【题型】填空题　【知识点】解析几何　【难度】easy
已知椭圆$\dfrac{x^2}{a^2}+\dfrac{y^2}{b^2}=1(a>b>0)$的右焦点为$F_1$，左焦点为$F_2$，若椭圆上存在一点$P$，满足线段$PF_1$相切于以椭圆的短轴为直径的圆，切点为线段$PF_1$的离心点，则该椭圆的离心率为\underline{\quad\quad}。
【解答】
\textbf{【答案】} $\dfrac{\sqrt{5}}{3}$

\bigskip

\textbf{【详解】} 设以椭圆的短轴为直径的圆与线段$PF_1$相切于点$M$，连结$OM$、$PF_2$，令$F_1(c,0)$，如图，

由$M$、$O$分别为$PF_1$、$F_1F_2$的中点，得$OM \parallel PF_2$，且$|PF_2| = 2|MO| = 2b$，

由线段$PF_1$与圆$O$相切于点$M$，得$OM \perp PF_1$，则$PF_1 \perp PF_2$，

在$\text{Rt}\triangle PF_1F_2$中，$|F_1F_2| = 2c$，$|PF_2| = 2b$，则$|PF_1| = \sqrt{|F_1F_2|^2 - |PF_2|^2} = \sqrt{4c^2 - 4b^2}$，

由椭圆的定义，得$|PF_1| + |PF_2| = 2a$，则$\sqrt{4c^2 - 4b^2} + 2b = 2a$，整理得$\sqrt{c^2 - b^2} = a - b$，解得$b = \dfrac{2}{3}a$，

所以椭圆的离心率$e = \dfrac{c}{a} = \dfrac{\sqrt{a^2 - b^2}}{a} = \dfrac{\sqrt{5}}{3}$。

\medskip

故答案为：$\dfrac{\sqrt{5}}{3}$
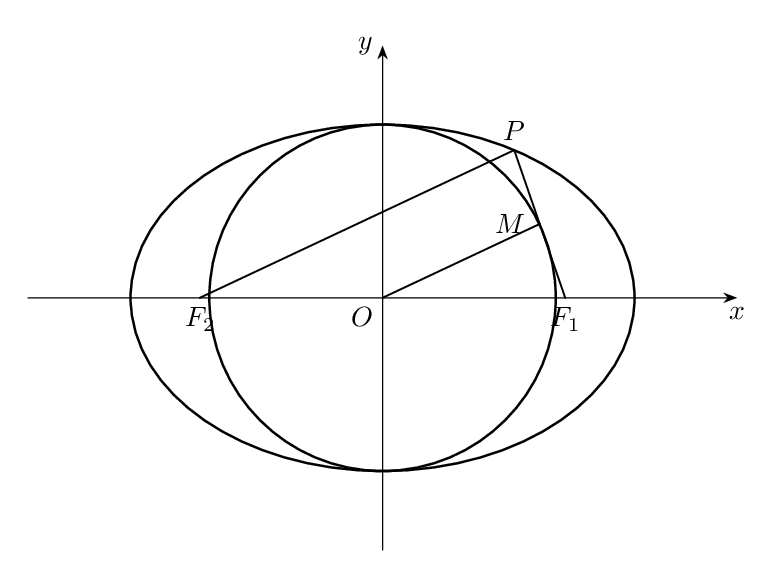